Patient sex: M
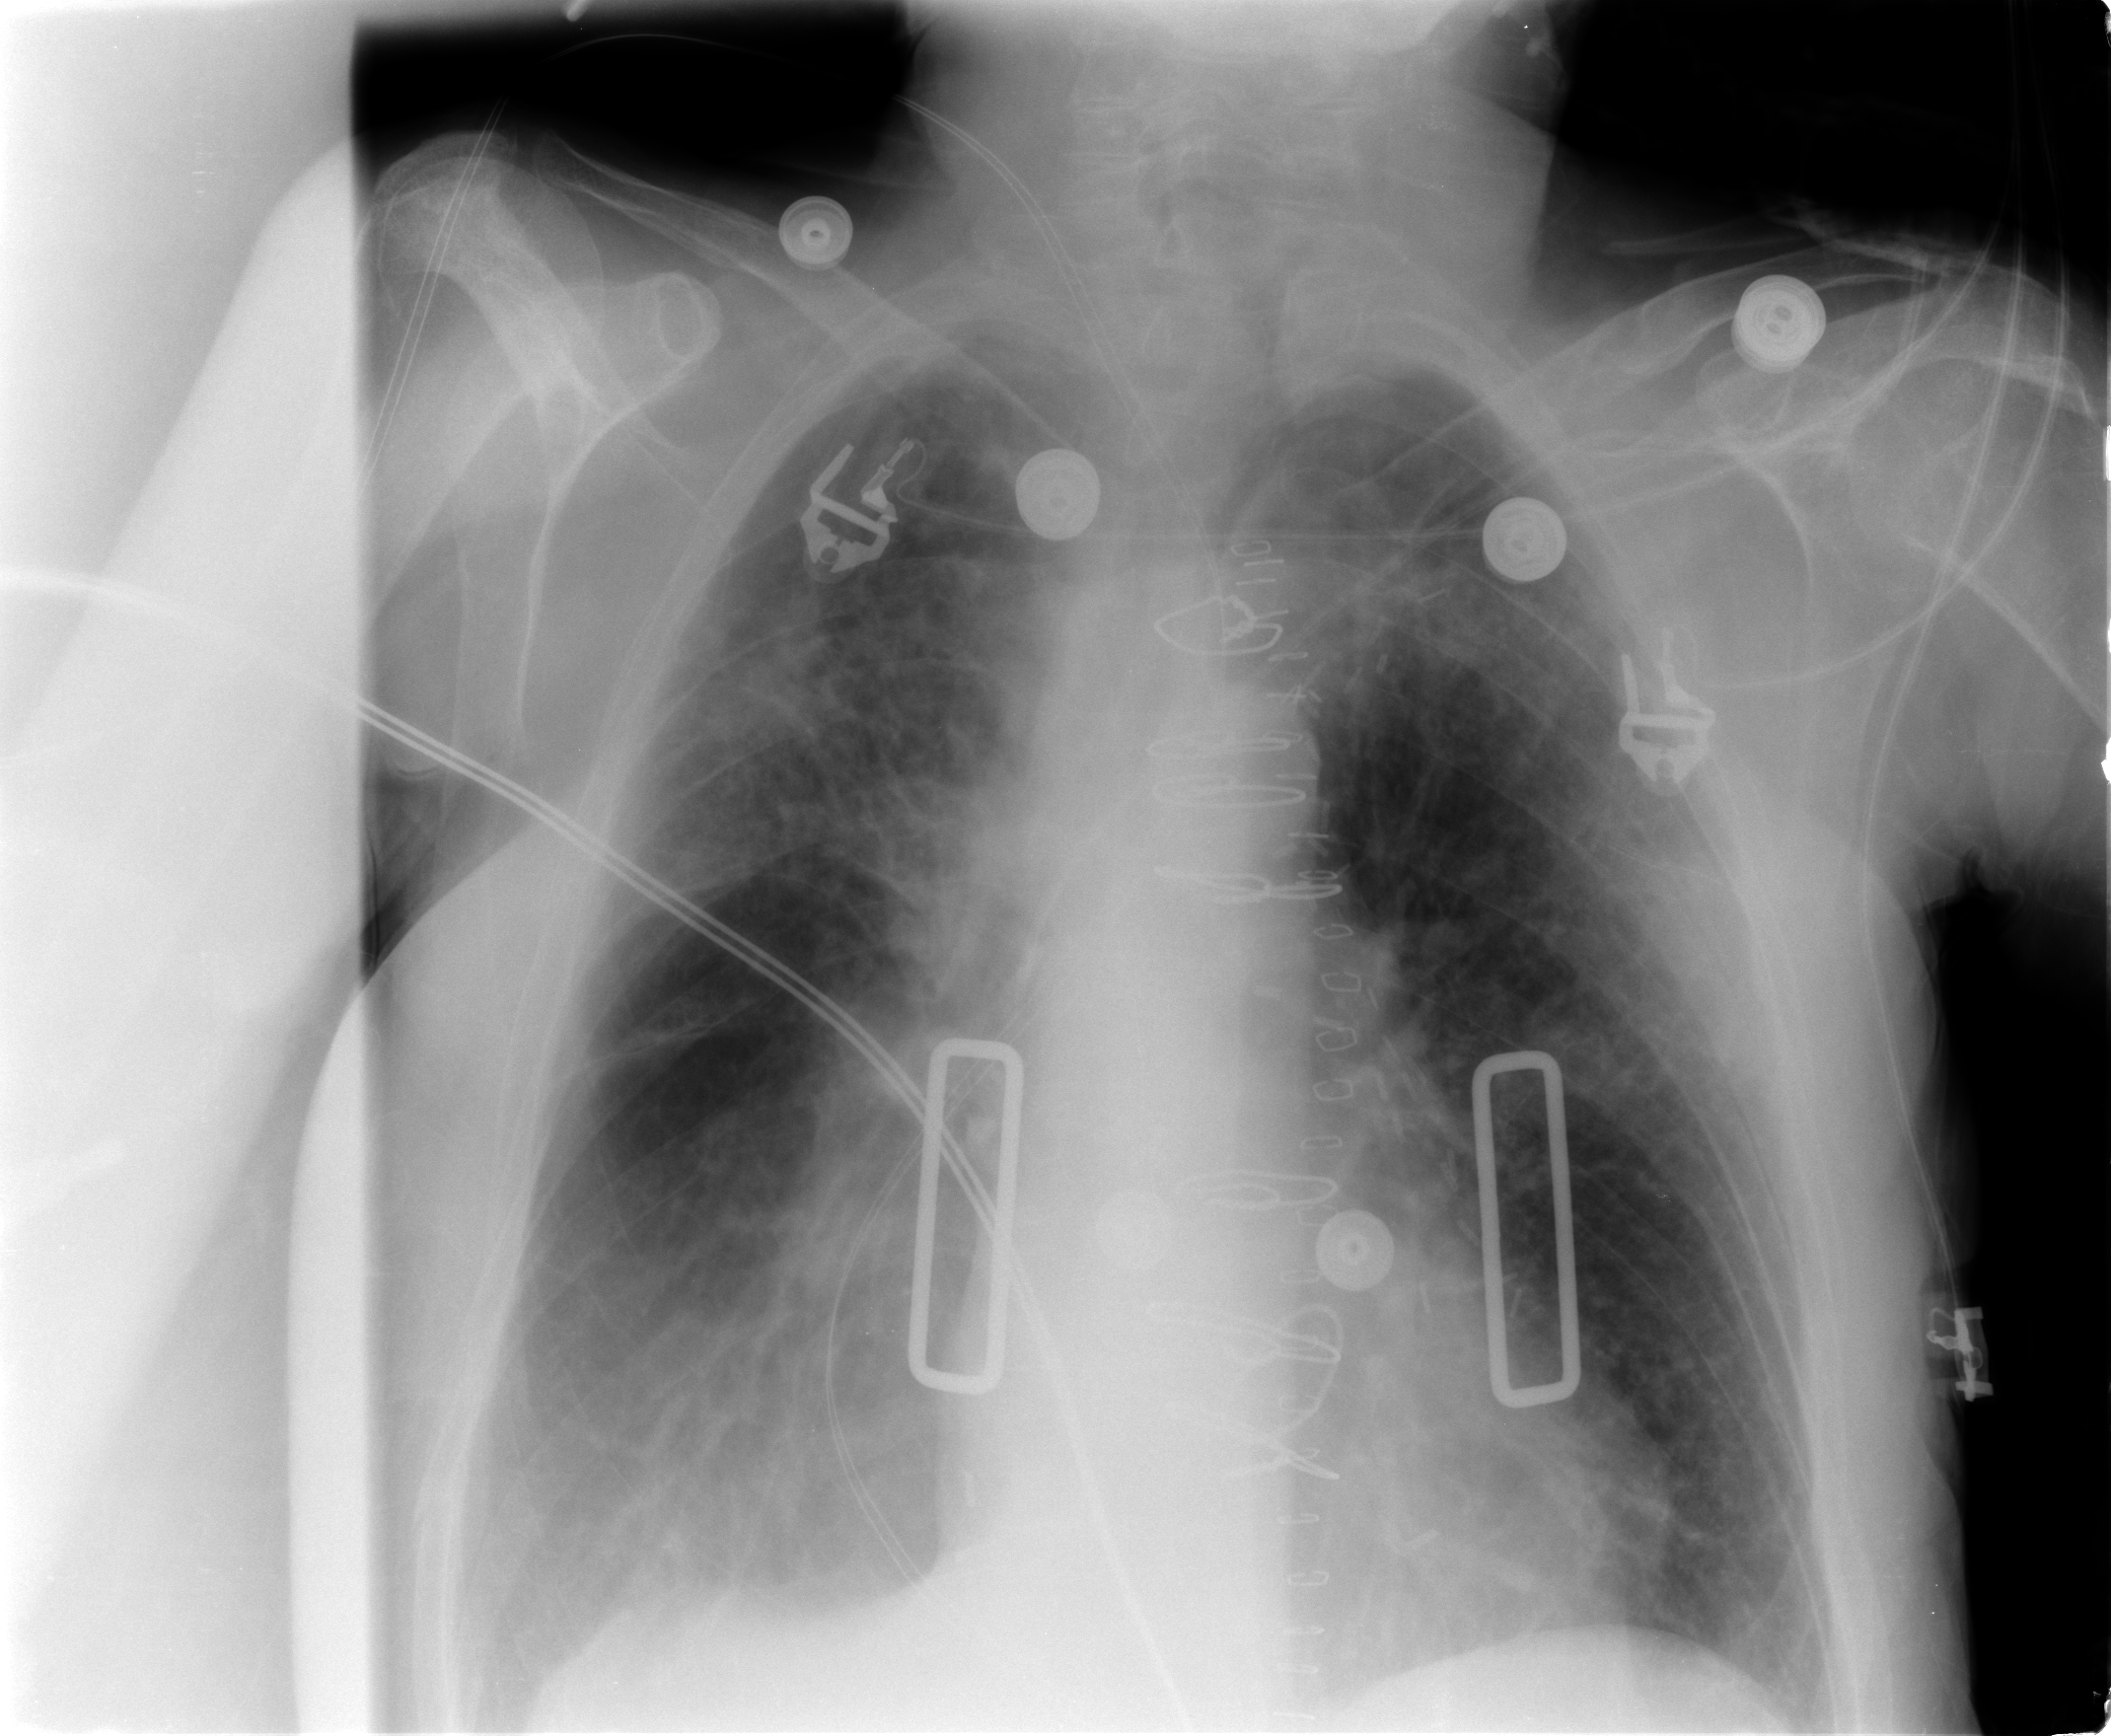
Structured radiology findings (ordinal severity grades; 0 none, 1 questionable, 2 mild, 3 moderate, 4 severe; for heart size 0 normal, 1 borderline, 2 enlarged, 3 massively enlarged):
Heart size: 0
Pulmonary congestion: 0
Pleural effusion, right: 0
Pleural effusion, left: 0
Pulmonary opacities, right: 3
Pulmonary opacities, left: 1
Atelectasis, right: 2
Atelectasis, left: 0